Question: I wanna to create a counter circle like below, i use <URL> but i haven't any idea on how to style created circles like as below. Is there a way to style them using css and make their look like as below?
Any resources or articles comes helpful.

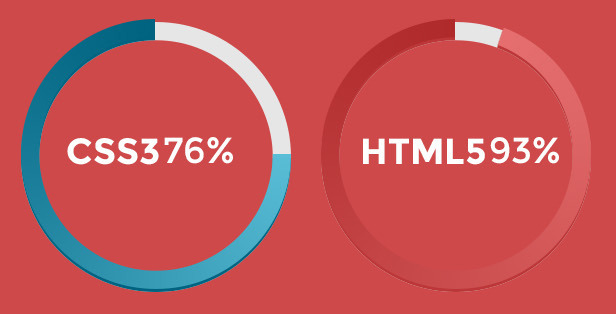
Answer: Try this
'''
div {
width: 150px;
height:150px;
display: block;
border-radius: 50%;
background-color: #EC5F51;
border: 2px solid #EC5F51;
margin: 50px auto;
position:relative;
background-image:
linear-gradient(180deg, transparent 50%, #ccc 50%),
linear-gradient(90deg, #ccc 50%, transparent 50%);
}
div:before{
content: "pure CSS3";
position: absolute;
width: 114px;
height: 114px;
background: white;
z-index: 1;
border-radius: 50%;
left: 18px;
top: 18px;
line-height:114px;
text-align:center
}
Markup:
'''
'''
<div></div>
'''